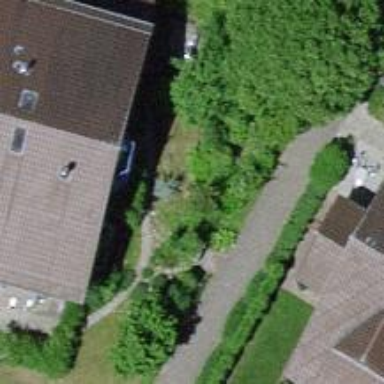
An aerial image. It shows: Gabled roof on residential building.